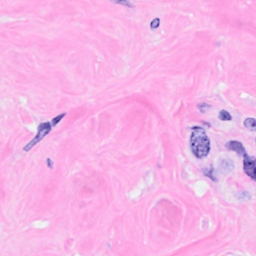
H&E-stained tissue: Breast